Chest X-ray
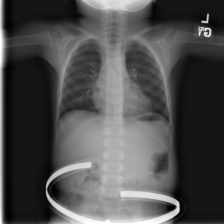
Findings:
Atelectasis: negative
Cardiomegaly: negative
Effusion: negative
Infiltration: negative
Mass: negative
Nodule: negative
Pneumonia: negative
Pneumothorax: negative
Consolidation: negative
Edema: negative
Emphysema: negative
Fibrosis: negative
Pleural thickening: negative
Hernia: negative